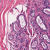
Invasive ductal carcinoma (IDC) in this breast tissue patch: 0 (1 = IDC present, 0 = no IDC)